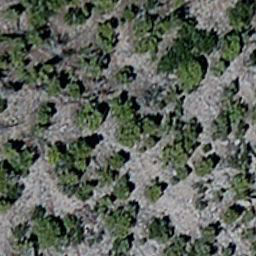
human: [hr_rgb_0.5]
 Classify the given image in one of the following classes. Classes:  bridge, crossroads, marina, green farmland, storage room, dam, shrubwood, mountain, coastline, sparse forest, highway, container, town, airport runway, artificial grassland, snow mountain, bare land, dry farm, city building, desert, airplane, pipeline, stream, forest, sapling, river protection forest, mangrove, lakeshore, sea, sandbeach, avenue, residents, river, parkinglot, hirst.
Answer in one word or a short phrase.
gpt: sparse forest